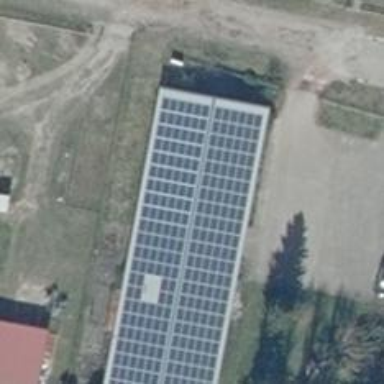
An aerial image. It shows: Solar photovoltaic panel generator producing electricity in small installation.